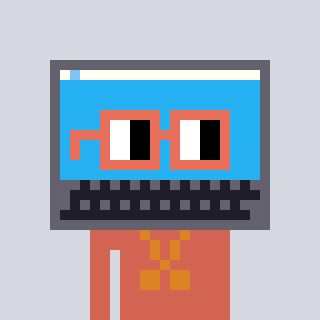
a pixel art character with square orange glasses, a laptop-shaped head and a peachy-colored body on a cool background